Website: walmart
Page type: stored-credit-cards
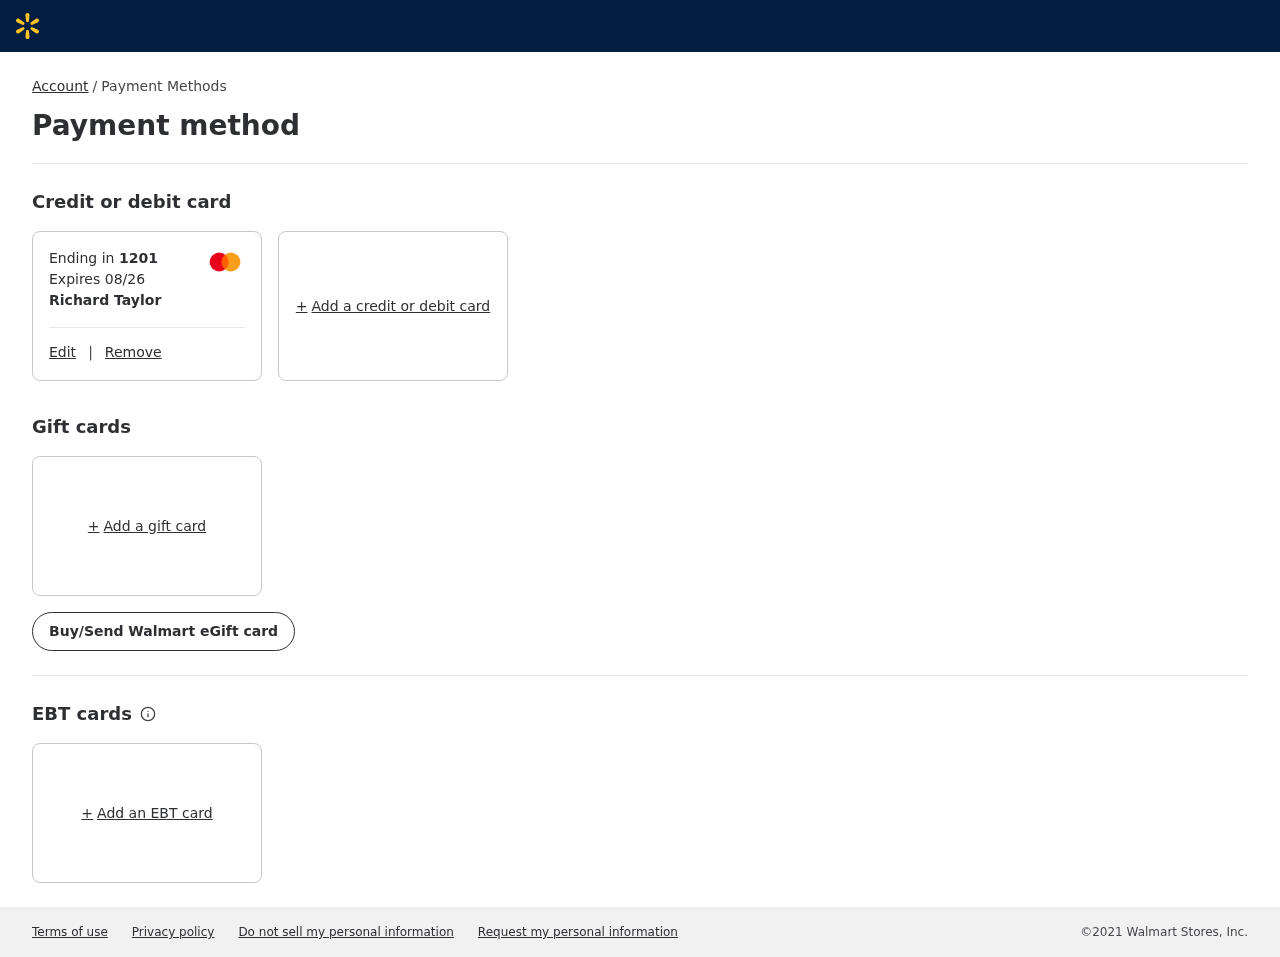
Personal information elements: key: PII_CARD_EXPIRY
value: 08/26
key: PII_CARD_LAST4
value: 1201
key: PII_FULLNAME
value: Richard Taylor